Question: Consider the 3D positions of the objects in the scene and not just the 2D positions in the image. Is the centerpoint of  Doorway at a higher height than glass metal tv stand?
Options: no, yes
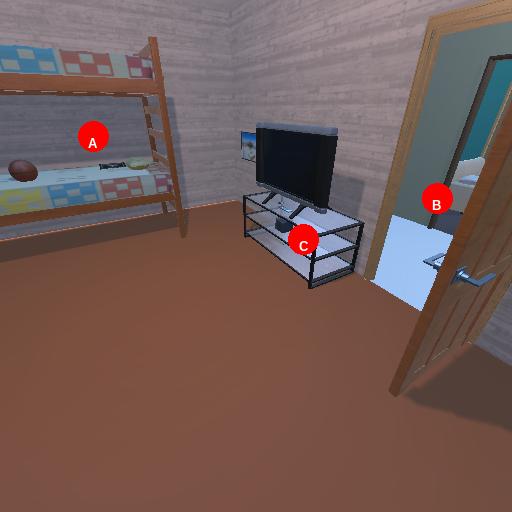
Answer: no